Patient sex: F
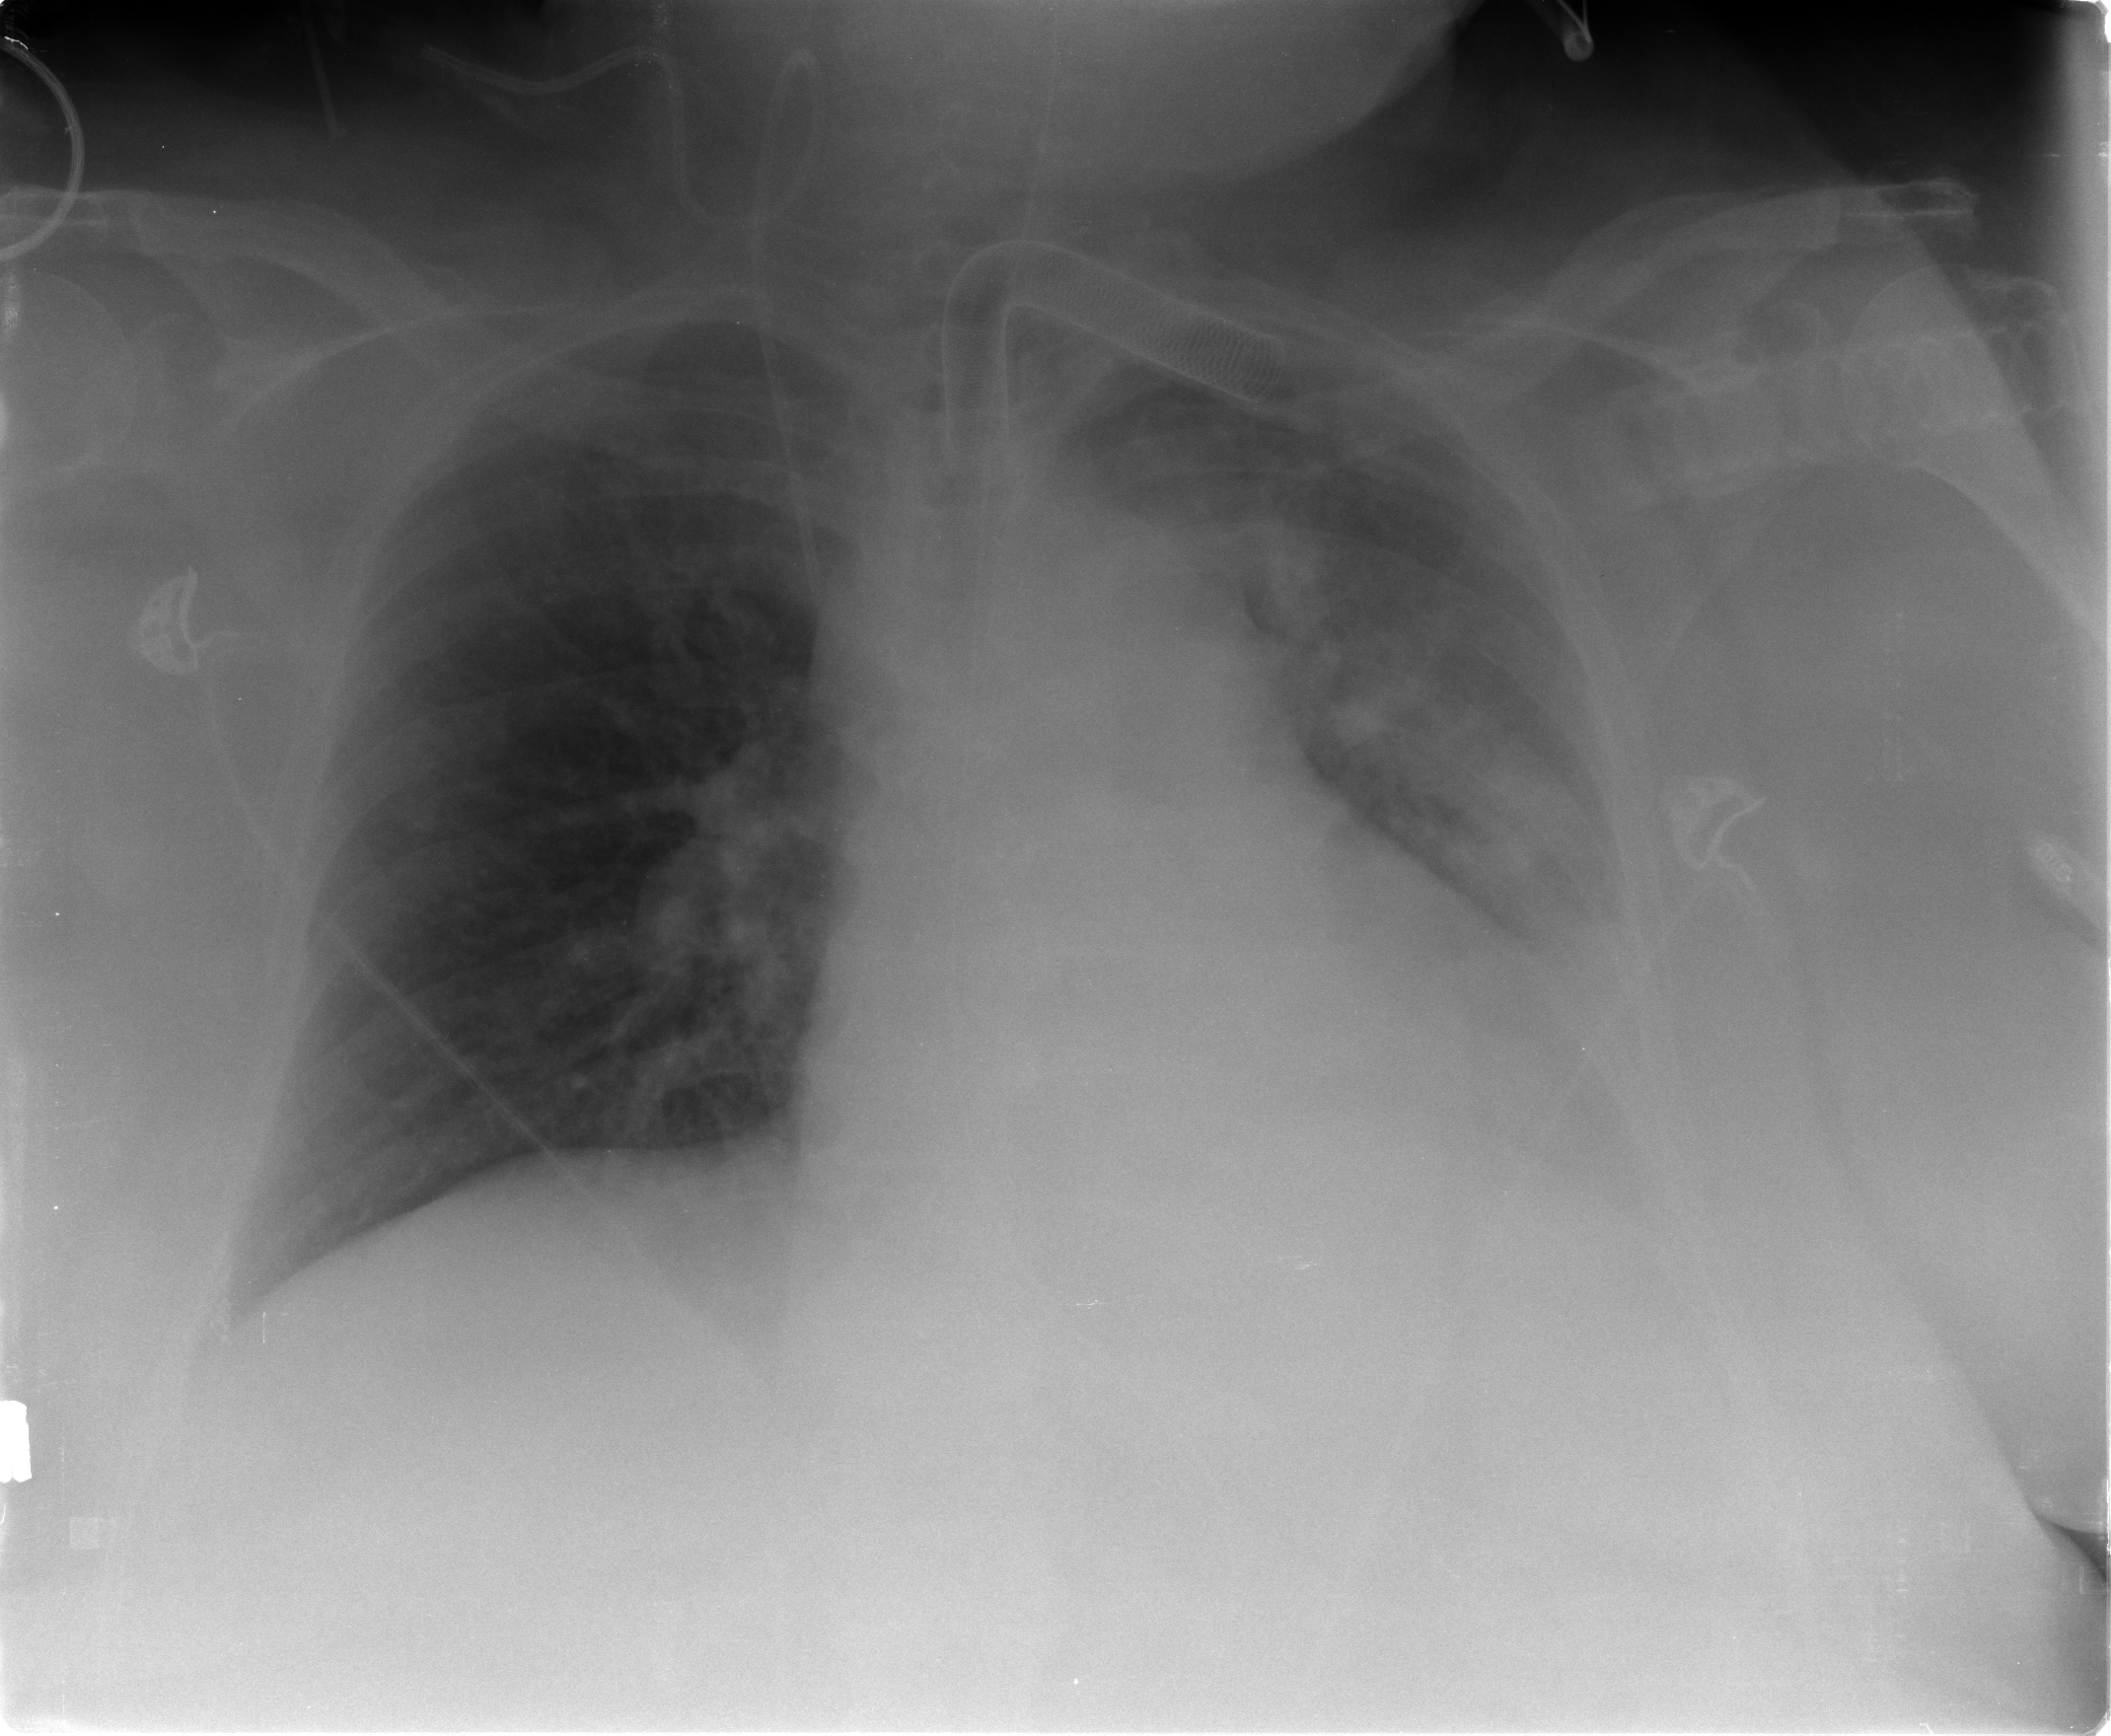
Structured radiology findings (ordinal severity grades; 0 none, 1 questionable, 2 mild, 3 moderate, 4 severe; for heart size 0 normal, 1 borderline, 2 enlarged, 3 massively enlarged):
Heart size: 2
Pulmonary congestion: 2
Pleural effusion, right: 0
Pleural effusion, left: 2
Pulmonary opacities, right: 0
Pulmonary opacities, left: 2
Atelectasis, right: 0
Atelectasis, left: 3